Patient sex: M
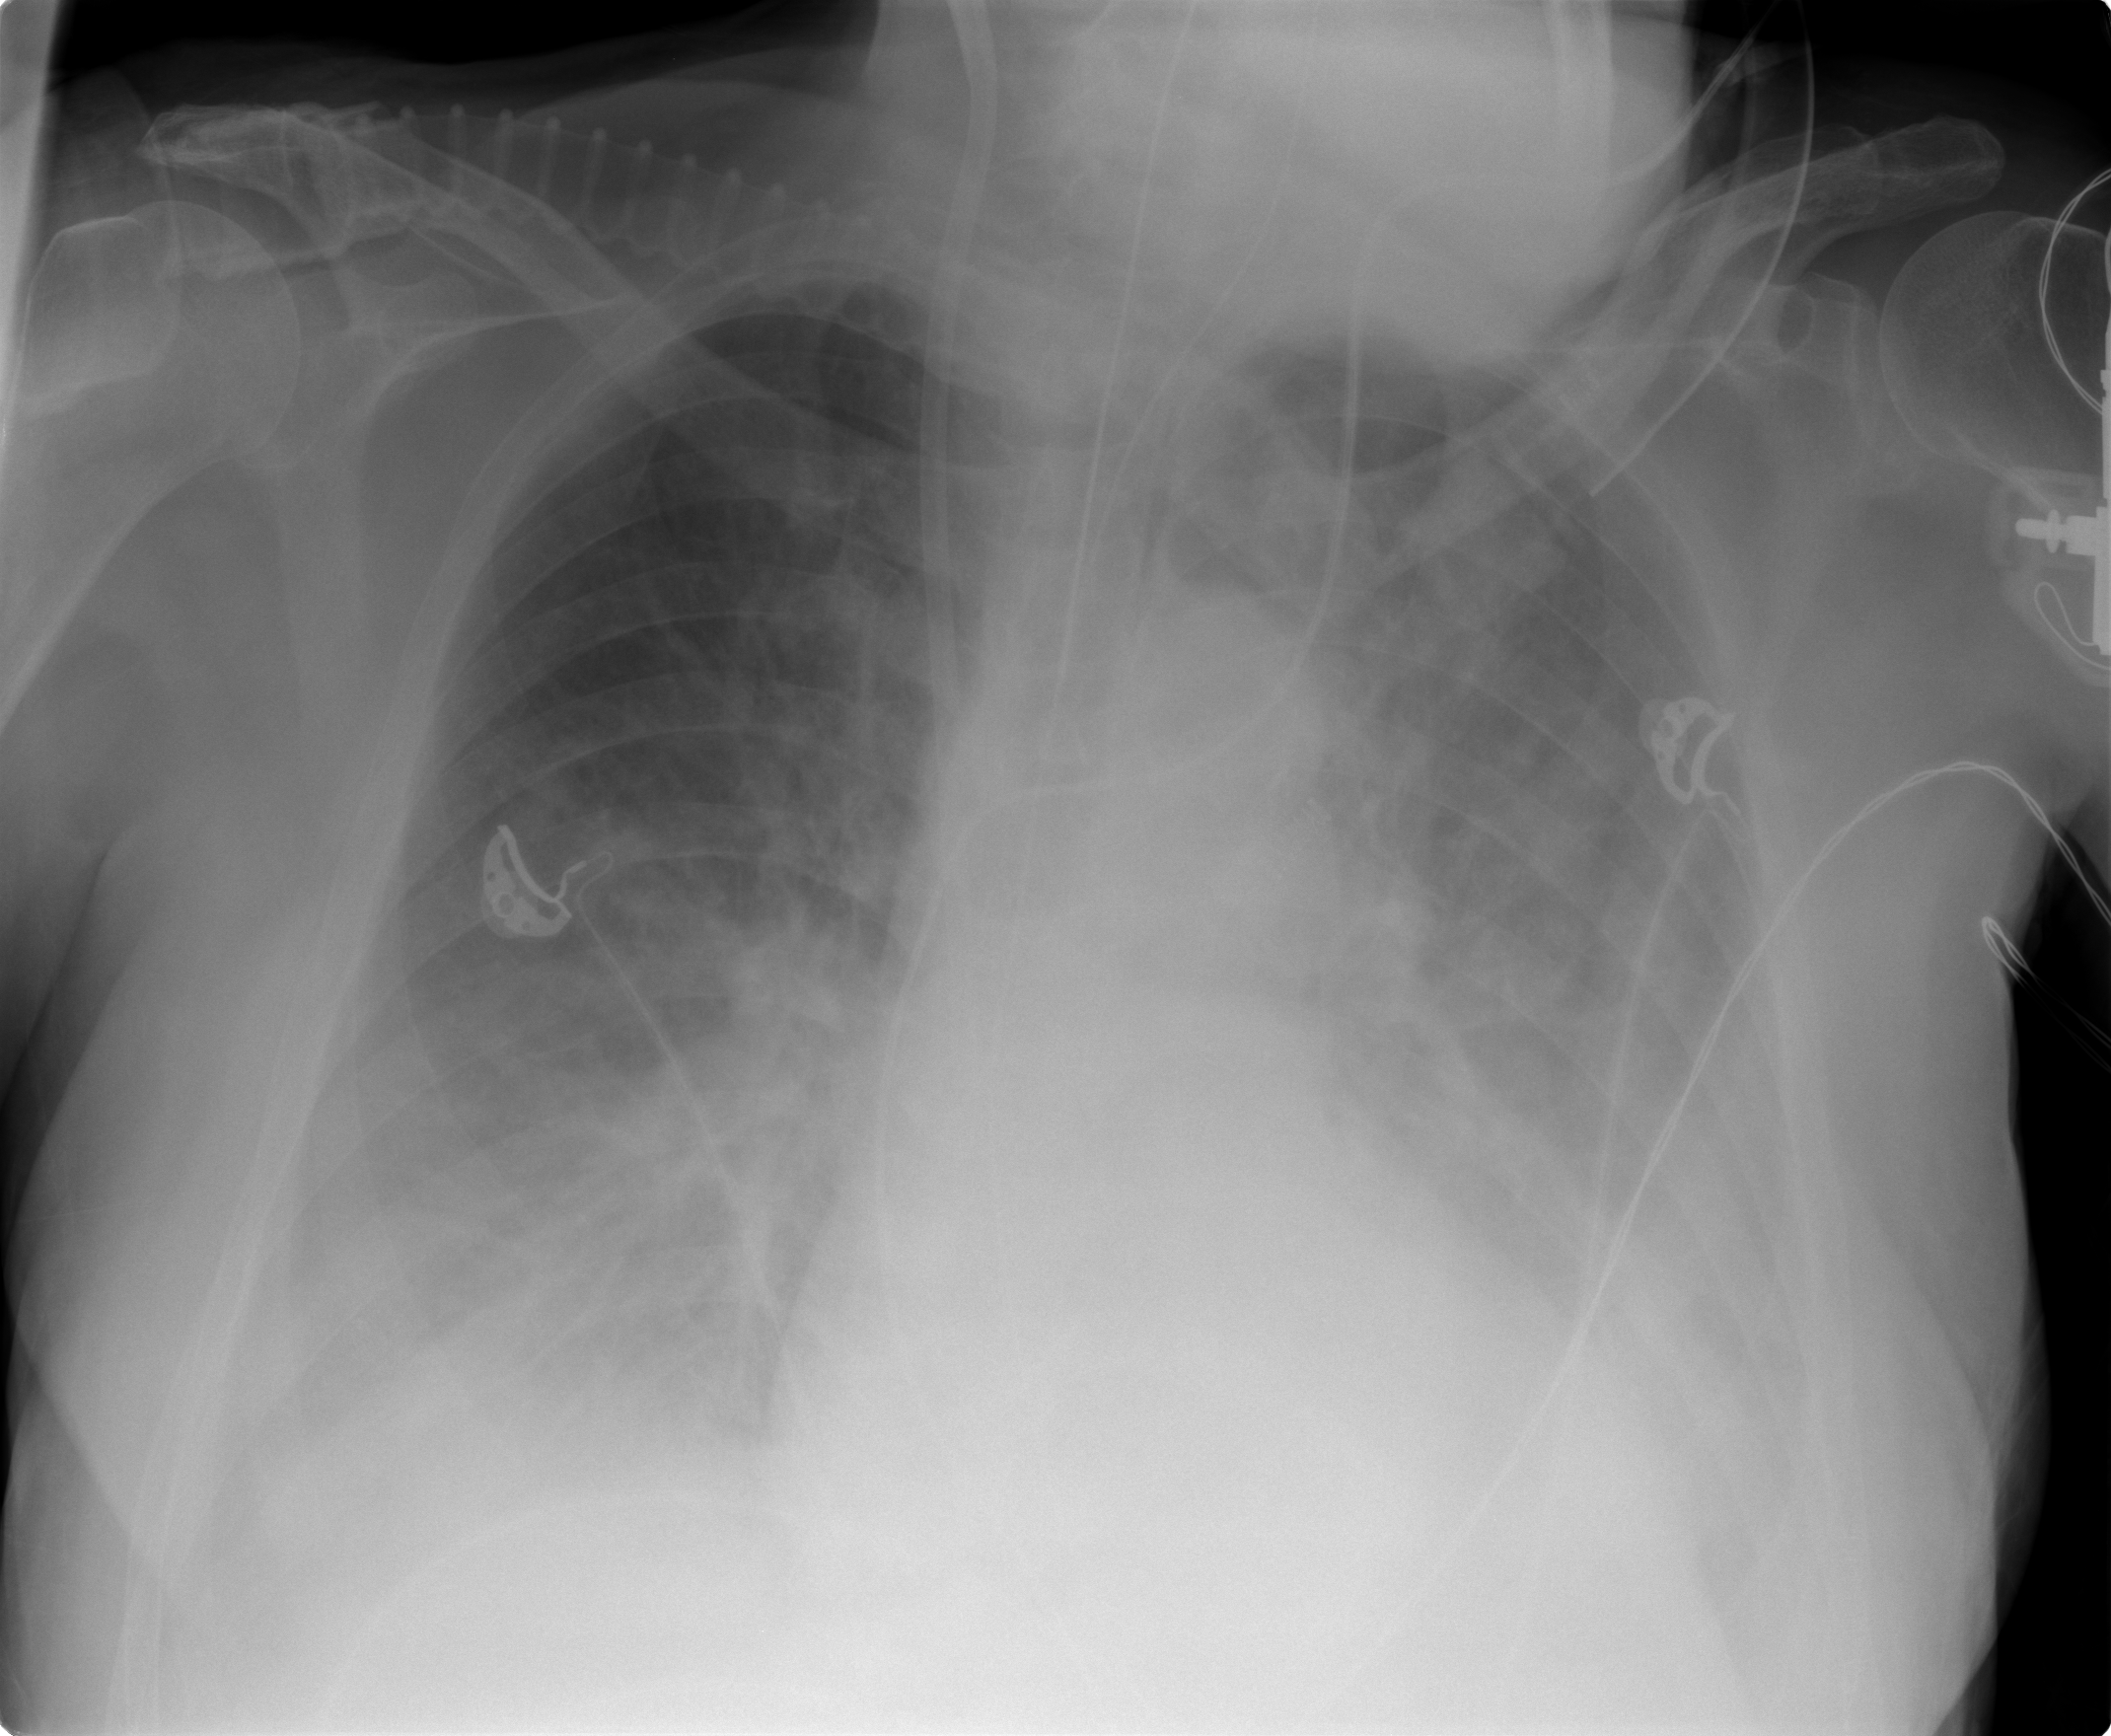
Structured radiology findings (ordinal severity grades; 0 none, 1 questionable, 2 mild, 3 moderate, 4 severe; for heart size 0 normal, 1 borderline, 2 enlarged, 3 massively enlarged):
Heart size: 2
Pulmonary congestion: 3
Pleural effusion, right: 3
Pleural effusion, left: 3
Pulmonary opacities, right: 1
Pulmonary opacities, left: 1
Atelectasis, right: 2
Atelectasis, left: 2